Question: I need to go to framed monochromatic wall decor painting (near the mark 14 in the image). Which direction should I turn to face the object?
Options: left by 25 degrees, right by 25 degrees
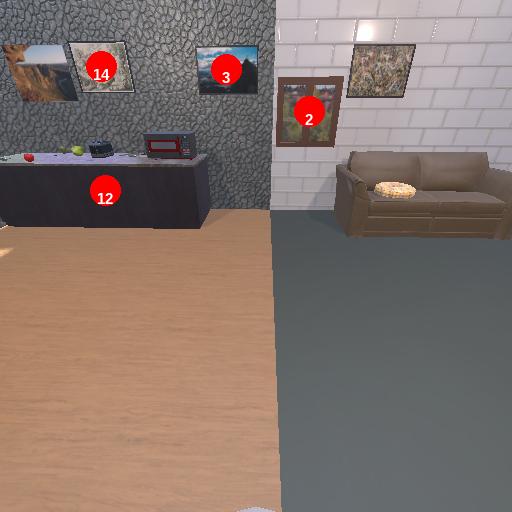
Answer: left by 25 degrees